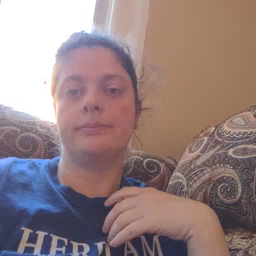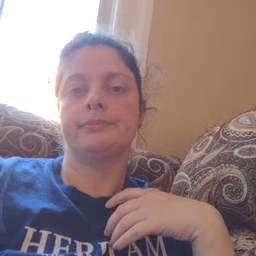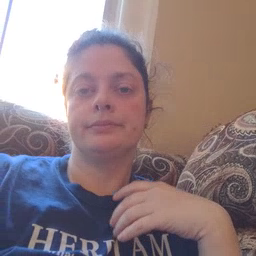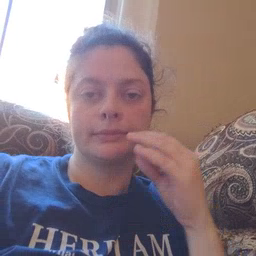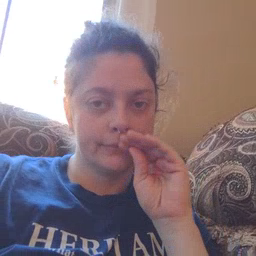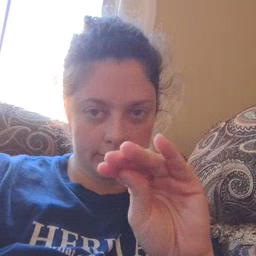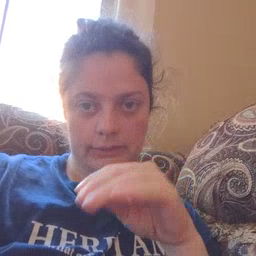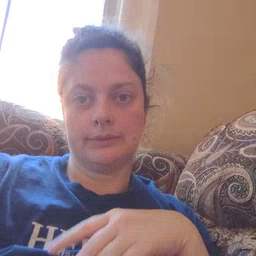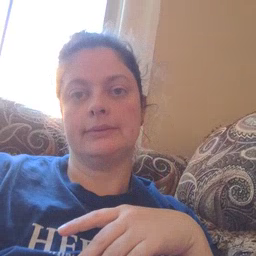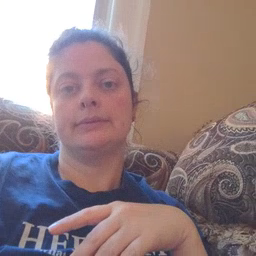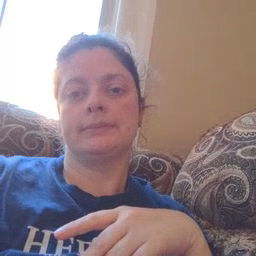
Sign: kiss